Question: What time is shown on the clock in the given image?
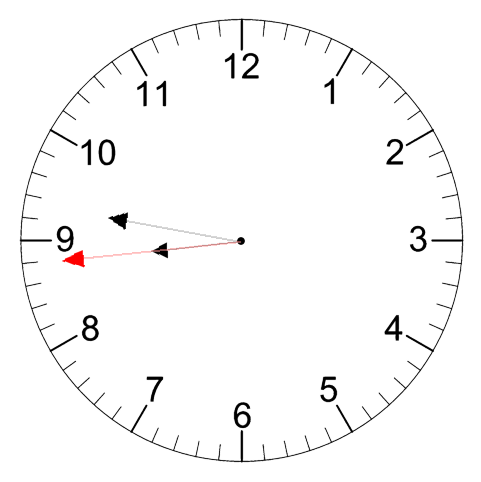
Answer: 08:46:44